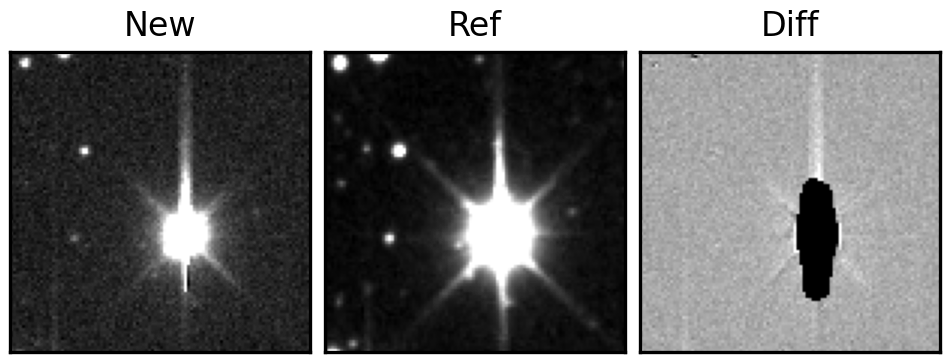
Label: bogus